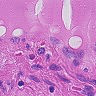
Metastatic tissue present: no